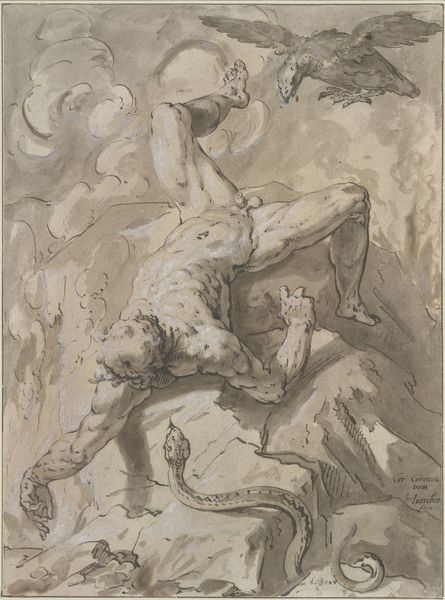
Titel: Tityos
Künstler: Cornelis Cornelisz. van Haarlem
Standort: Wien
Institution: Albertina, Wien
Schlagwörter: adler, akt, berg, felsen, fuß, hand, kopf, mann, nackt, vogel, wolken, grau, zeichnung, arm, mensch, fliegen, helldunkel, beine, bein, liegen, fels, muskeln, bauch, liegend, fallen, penis, laviert, tusche, schlange, gespreizt, mythologie, fall, chiaroscuro, schlängeln, gefallen, lavierung, hoden, prometheus, woklen, zusche, gemächt, leber